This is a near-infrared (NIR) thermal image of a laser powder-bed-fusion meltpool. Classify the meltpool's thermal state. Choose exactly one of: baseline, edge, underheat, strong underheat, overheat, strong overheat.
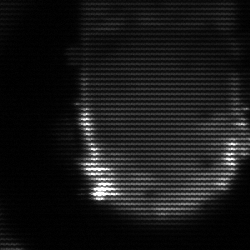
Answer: baseline